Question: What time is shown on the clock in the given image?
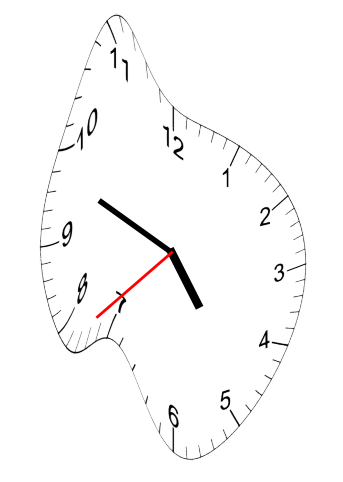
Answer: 04:48:38